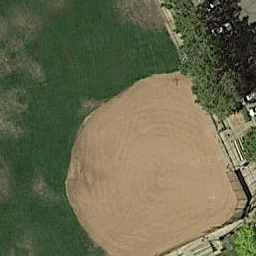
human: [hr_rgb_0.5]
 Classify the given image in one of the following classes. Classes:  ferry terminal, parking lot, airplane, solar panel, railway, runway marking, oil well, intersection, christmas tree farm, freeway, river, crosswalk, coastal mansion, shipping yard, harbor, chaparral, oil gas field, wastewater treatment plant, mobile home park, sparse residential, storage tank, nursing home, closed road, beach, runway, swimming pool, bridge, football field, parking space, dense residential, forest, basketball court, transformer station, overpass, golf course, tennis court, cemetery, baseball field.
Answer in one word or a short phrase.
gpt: baseball field